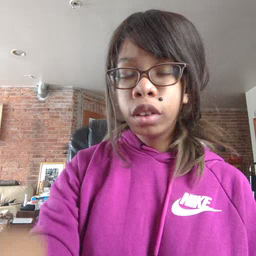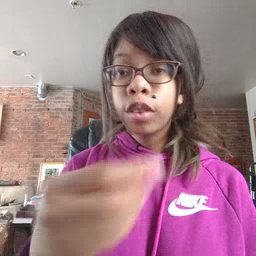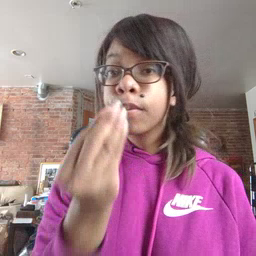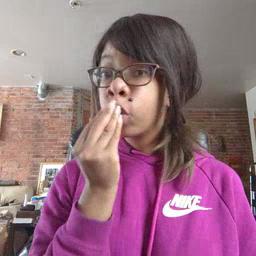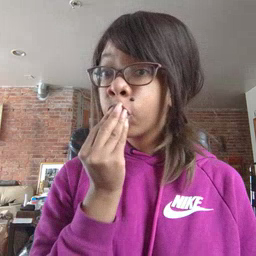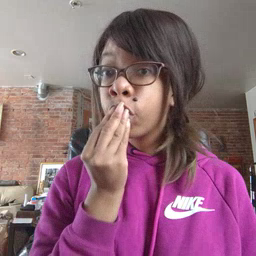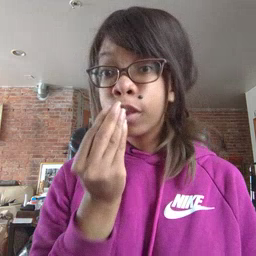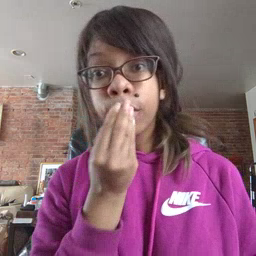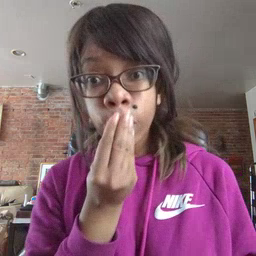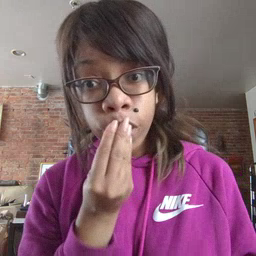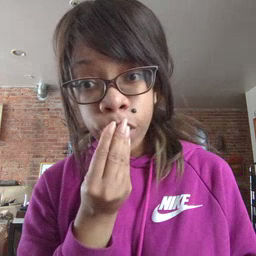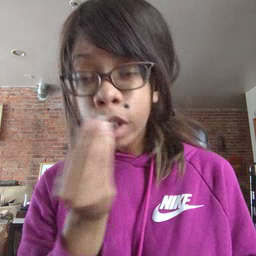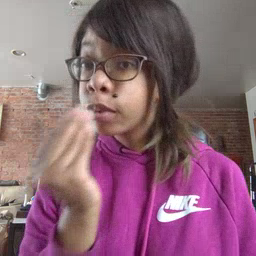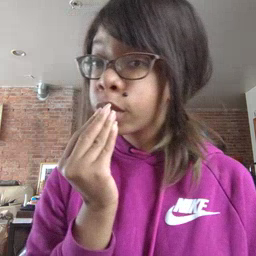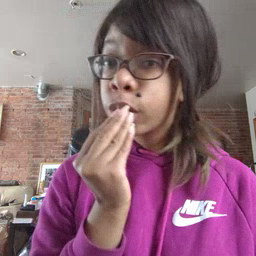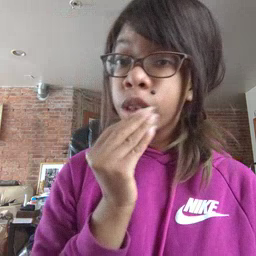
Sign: food